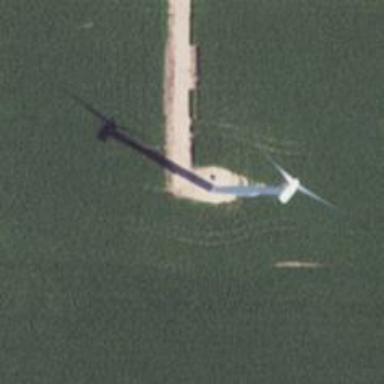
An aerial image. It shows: Wind generator powered by wind turbine.